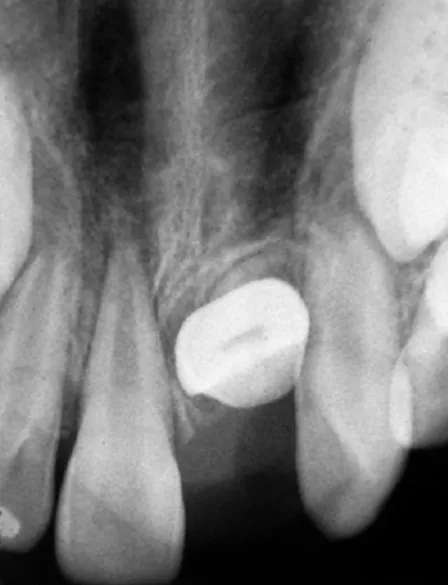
Preoperative IOPA radiograph.
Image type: radiology (x_ray)